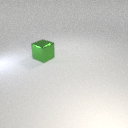
large green metal cube